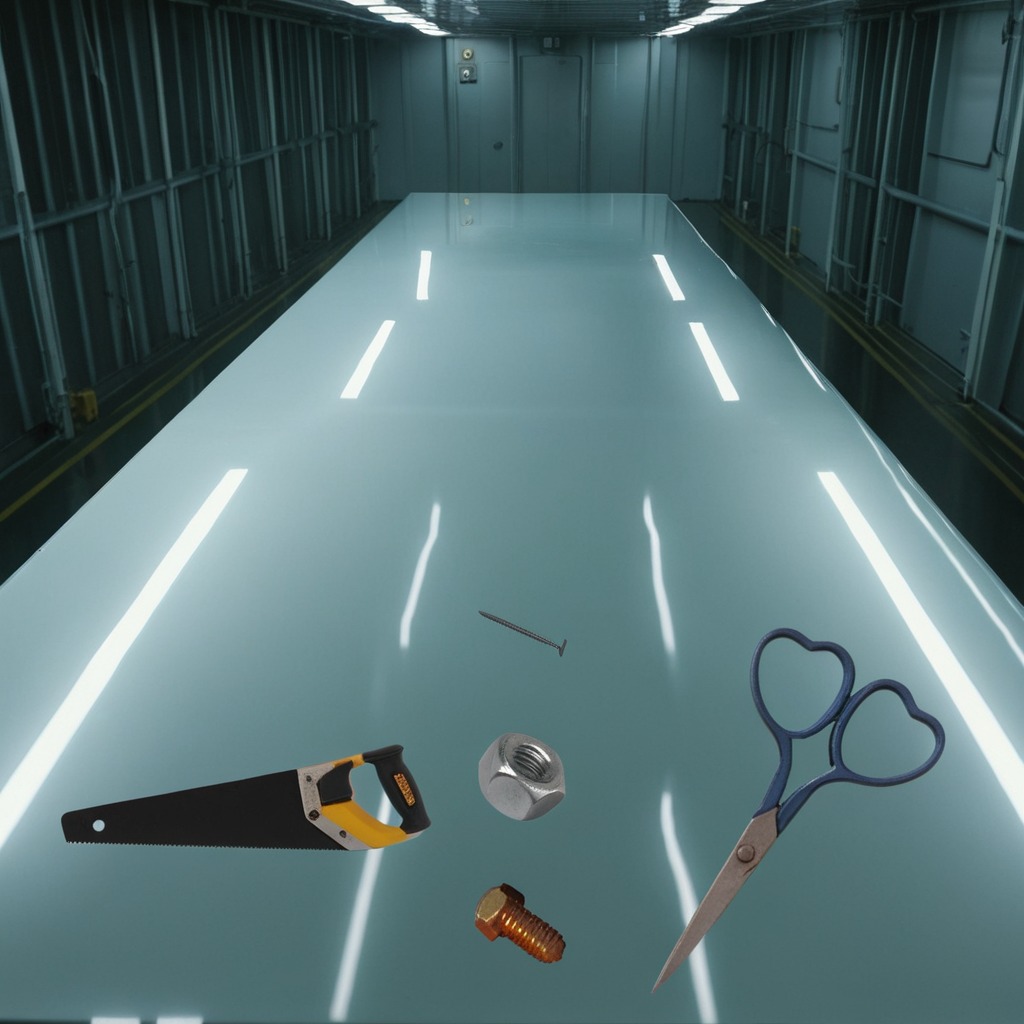
A metal machine screw, an iron nail, a handheld metal saw, a metal nut, and a pair of scissors are lying on the high-gloss table in a ship maintenance bay industrial lighting.